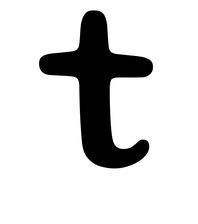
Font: Gluten_Regular